Question: Suppose that I'm simulating SAR signal processing in matlab. You know a block diagram like this :

Here's what I have tried up to now.
'''
t = 0:0.01:10;
f0 = 10^(-6);
t1 = 1;
f1 = 100;
y = chirp(t,f0,t1,f1,'linear');
%starting to generate I's
y1Modulated = y.*cos(2*pi*f0*t);
y1ModulatedFrequencyDomain = fft(y1Modulated);
'''
As you see in the diagram the signal entering the low-pass filter is an analog one. So we should use filters in
'''
matlab ---> signal processing toolbox ---> Analog and Digital filters ---> Analog filters
'''
But I don't know which to use or how to obtain parameters of functions like: 'besselap' , 'cheblap' and so on?
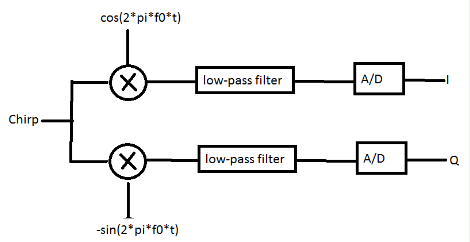
Answer: There are many ways to implement what you are trying to do.
Here is one way to write the code for your block diagram:
'''
% define some simulation parameters
fs = 80e6; % sample rate of 80 MHz
f0 = 10e6; % frequency of your complex mixer
% generate the chirp with whatever parameters you need
t = 0:1/fs:1000*1/fs;
y = chirp(t,9e6,6.25e-6,11e6);
% add a bit of noise to make the simulation more realistic
% here we make the signal-to-noise ratio approximately 40 dB
y = awgn(y,40,'measured');
% apply the complex mixing
y2 = y.*exp(j.*2.*pi.*f0.*t);
% create an example lowpass filter and filter the signal to remove images
[b,a] = butter(8,0.1);
y3 = filter(b,a,y2);
% plot the signals to see what they look like
figure(1);
plot(t,y);
grid on;
title('Received Chirp Signal (time domain)');
figure(2);
plot(linspace(-fs/2,fs/2,length(y)),20.*log10(abs(fftshift(fft(y)))));
grid on;
title('Received Chirp Signal (frequency domain)');
xlabel('frequency (Hz)');
ylabel('dB');
axis([-fs/2 fs/2 -30 40]);
figure(3); hold on;
plot(t,real(y3));
plot(t,imag(y3),'r');
grid on;
title('Baseband Chirp Signal (time domain)');
figure(4);
plot(linspace(-fs/2,fs/2,length(y3)),20.*log10(abs(fftshift(fft(y3)))));
grid on;
title('Baseband Chirp Signal (frequency domain)');
xlabel('frequency (Hz)');
ylabel('dB');
axis([-fs/2 fs/2 -30 40]);
'''

Now, you also asked which low-pass filter design to use. This depends entirely on what you are trying to achieve, and you need to specify a filter to meet your requirements. In my example above I have used an 8th order Butterworth design. But often an FIR filter is used in order to achieve a linear phase response.